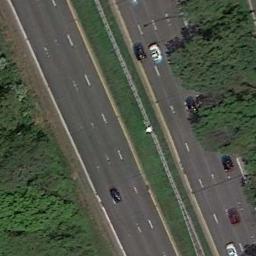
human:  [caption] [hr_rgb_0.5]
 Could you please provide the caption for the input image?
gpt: A straight freeway has many trees on either side of the freeway and some cars are driving on the freeway .

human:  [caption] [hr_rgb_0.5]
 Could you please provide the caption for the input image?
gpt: There are large green forests around the freeway and there are several cars on the freeway .

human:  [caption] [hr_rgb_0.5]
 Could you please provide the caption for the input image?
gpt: Traffic was sparse on the motorway .

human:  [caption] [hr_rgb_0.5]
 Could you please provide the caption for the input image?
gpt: The freeway goes through the forest with some cars .

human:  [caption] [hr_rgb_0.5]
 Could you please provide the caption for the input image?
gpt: There are green lawns and trees along the freeway .